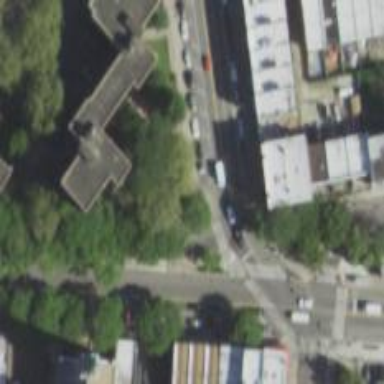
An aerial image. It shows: Marked asphalt footway with zebra crossing.